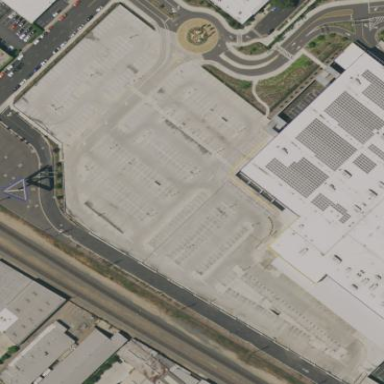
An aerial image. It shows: Multi-storey parking building with concrete surface.